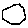
Label: hexagon